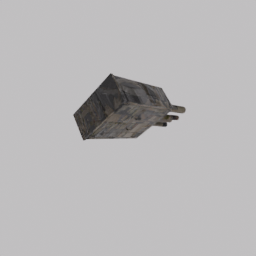
Label: electronics